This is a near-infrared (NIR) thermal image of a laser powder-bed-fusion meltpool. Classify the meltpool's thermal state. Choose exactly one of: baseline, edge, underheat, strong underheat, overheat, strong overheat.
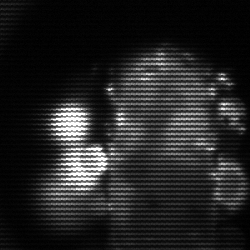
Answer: strong underheat